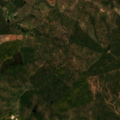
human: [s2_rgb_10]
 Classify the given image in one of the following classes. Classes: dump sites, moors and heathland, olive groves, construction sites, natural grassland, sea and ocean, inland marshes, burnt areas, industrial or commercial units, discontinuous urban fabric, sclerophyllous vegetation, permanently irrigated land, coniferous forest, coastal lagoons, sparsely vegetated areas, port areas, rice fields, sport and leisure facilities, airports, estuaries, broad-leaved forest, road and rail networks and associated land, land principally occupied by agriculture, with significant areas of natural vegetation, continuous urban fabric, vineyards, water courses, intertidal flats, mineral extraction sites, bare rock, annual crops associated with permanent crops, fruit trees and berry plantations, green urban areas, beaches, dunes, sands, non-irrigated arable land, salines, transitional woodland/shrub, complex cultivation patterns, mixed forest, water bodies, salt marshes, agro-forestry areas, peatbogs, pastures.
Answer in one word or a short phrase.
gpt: continuous urban fabric